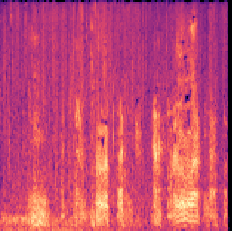
Sound class: Pig